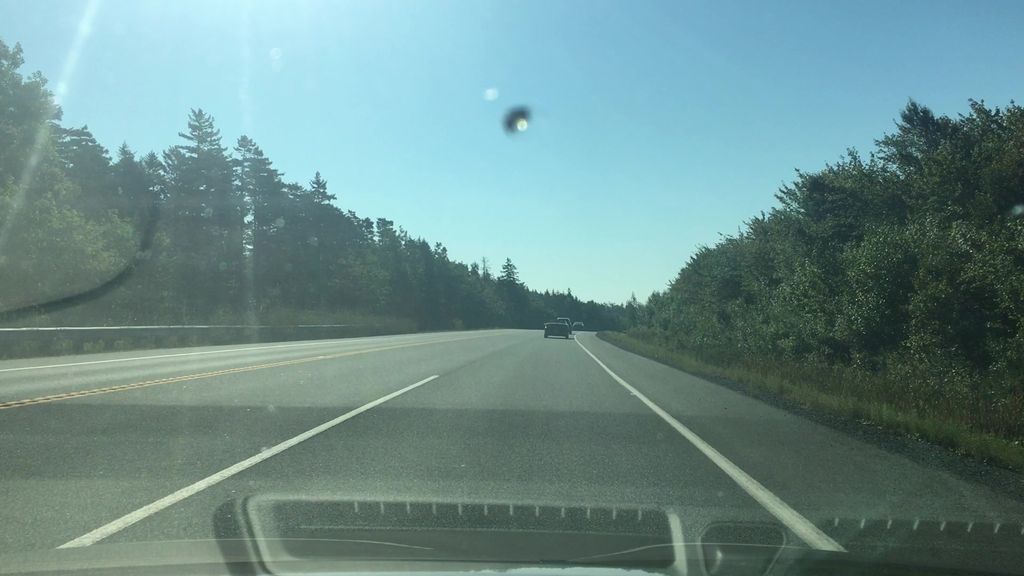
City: halifax